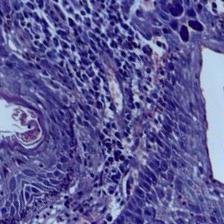
Diagnosis: OSCC